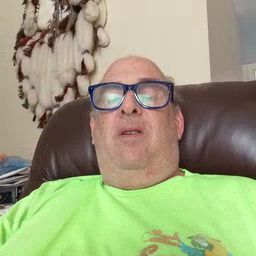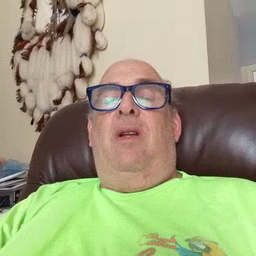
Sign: fast